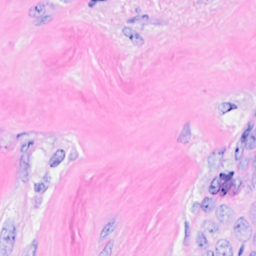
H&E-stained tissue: Breast